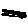
Label: hexagon